Aerial crown-view tile of a tropical tree (Barro Colorado Island, Panama), acquired 20250915:
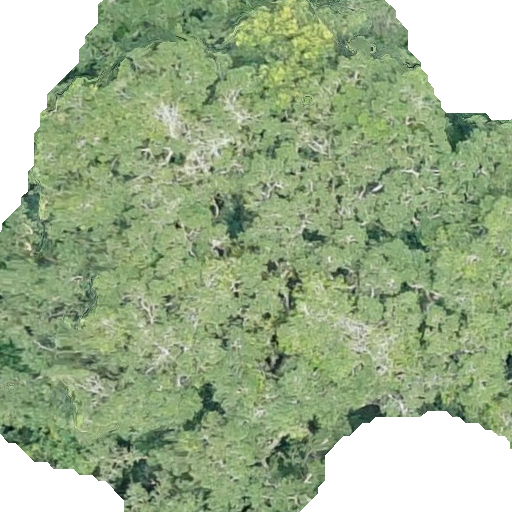
Species: Brosimum alicastrum
GBIF accepted scientific name: Brosimum alicastrum
Crown area: 352.67 m²